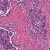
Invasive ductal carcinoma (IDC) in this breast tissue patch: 0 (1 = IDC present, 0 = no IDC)